Field crop: tomato
Growth stage: 1
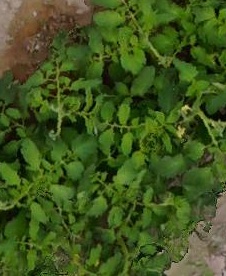
Species: tomato